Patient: sex F, age 47
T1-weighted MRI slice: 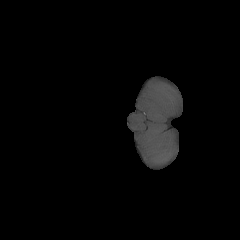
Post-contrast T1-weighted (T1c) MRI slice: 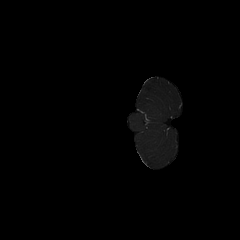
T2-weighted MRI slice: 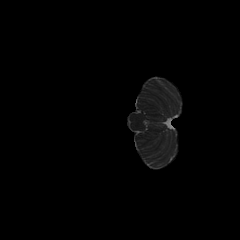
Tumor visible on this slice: no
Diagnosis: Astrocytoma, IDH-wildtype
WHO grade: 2